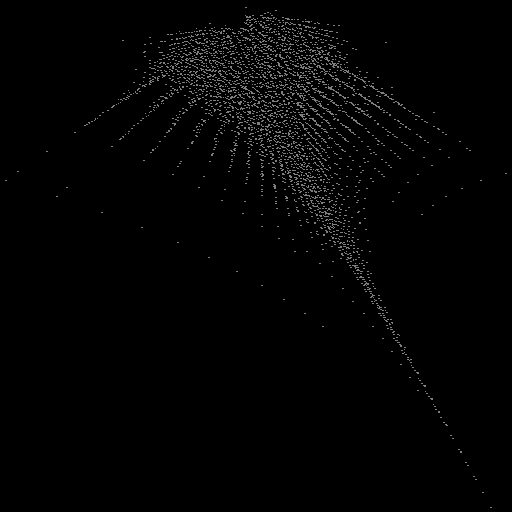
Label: fern